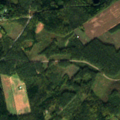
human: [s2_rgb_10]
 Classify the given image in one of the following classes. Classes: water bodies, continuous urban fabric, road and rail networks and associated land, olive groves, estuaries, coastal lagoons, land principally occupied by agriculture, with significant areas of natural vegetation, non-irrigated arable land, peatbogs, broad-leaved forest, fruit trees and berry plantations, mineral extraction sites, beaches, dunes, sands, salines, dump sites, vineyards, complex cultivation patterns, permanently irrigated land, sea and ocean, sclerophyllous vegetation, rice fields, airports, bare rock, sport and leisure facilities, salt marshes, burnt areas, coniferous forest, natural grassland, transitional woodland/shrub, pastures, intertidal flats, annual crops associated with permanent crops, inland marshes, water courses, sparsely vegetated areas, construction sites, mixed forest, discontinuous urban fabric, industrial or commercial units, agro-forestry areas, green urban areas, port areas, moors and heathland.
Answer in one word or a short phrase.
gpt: non-irrigated arable land, coniferous forest, mixed forest, transitional woodland/shrub